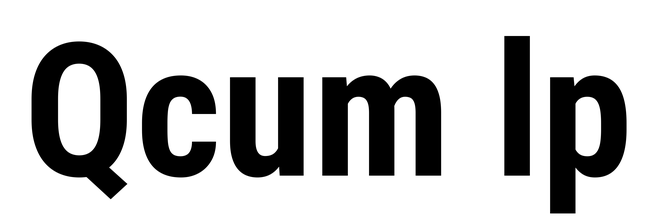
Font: Roboto_Condensed_Bold